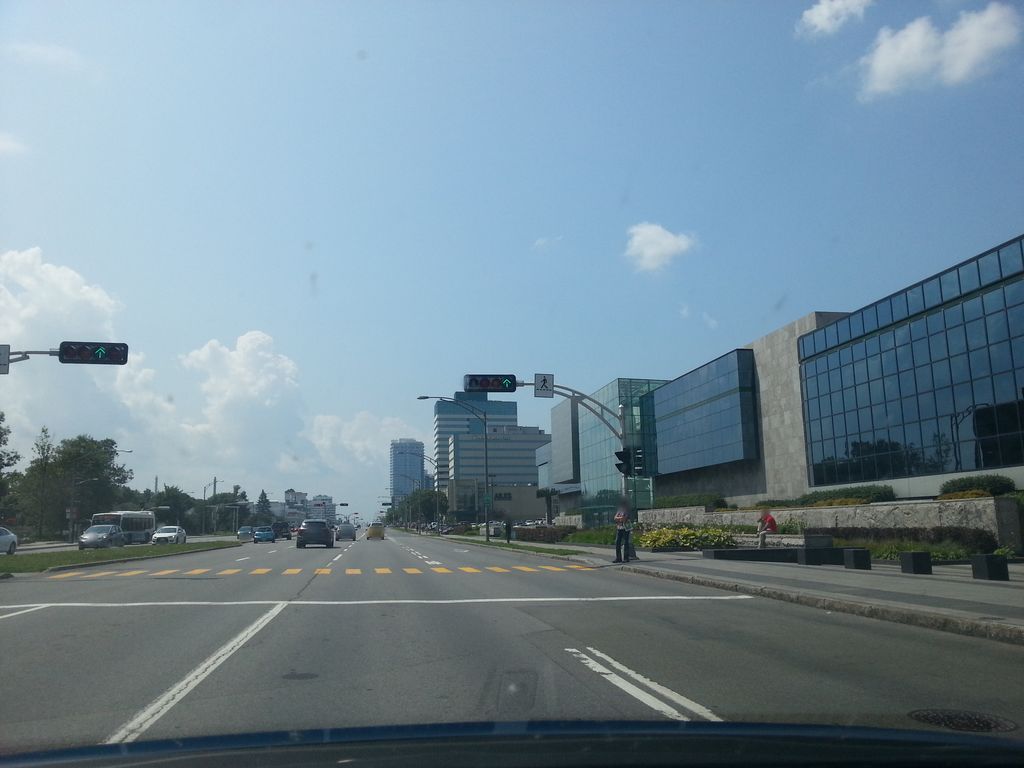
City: quebec_city